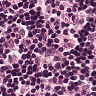
Metastatic tissue present: no